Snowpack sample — Rabbit Ears Pass, Jackson County, Colorado, USA (12/17/25, 1:08 PM MST)
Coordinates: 40.387, -106.625
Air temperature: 34 °F
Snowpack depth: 46 cm
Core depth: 40 cm
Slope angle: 6°, slope face: 165°
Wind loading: medium
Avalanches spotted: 0
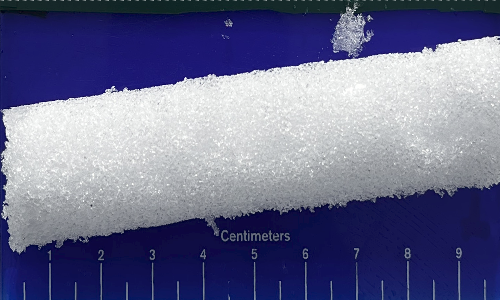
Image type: core
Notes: No avalanches spotted nearby, although collected in a meadowy area with minimal risk on this face of the pass.